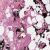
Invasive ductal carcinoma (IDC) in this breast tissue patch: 0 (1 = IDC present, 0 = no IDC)